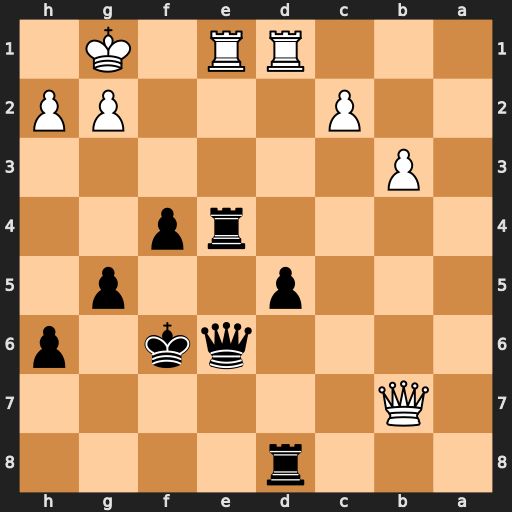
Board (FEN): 3r4/1Q6/4qk1p/3p2p1/4rp2/1P6/2P3PP/3RR1K1
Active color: b
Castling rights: -
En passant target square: -
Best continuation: Rxe1+ Rxe1 Qxe1#